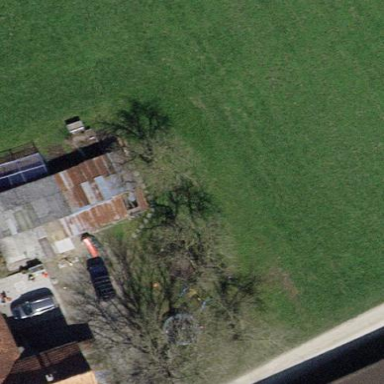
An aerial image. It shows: Shed.